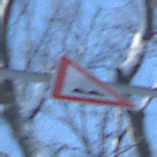
Verkehrszeichen: UnebeneFahrbahn
Umgebung: Outdoor, Nature
Tageszeit: MorningAfternoon
Wetter: Clear
Licht: Natural
Jahreszeit: Winter
Kontrast: LowContrast